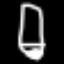
Label: pencil